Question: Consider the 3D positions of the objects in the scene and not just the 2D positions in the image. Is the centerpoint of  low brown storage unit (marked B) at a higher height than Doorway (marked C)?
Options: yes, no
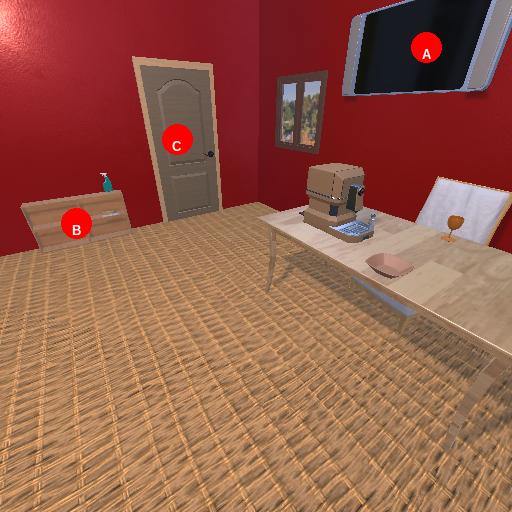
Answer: yes